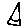
Label: triangle